Interaction volume radius: 5 \u00c5
Interaction volume height: 10 \u00c5
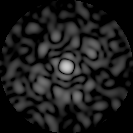
Disorder parameter: 0.8295